Field crop: tomato
Growth stage: 1
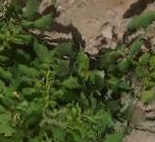
Species: tomato